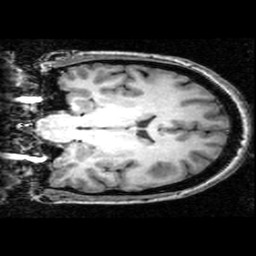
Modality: T1w
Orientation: coronal
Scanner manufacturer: ge
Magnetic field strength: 3 T
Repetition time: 0.01222 s
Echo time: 0.005176 s